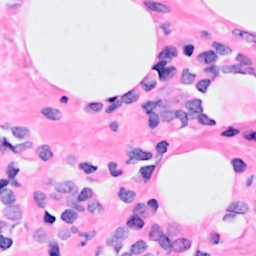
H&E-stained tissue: Breast